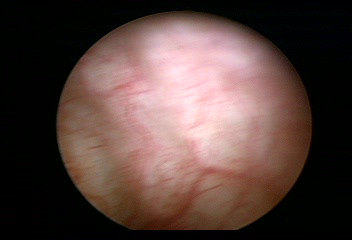
Modality: WLC
Class: Normal mucosa
Bladder cancer association: No